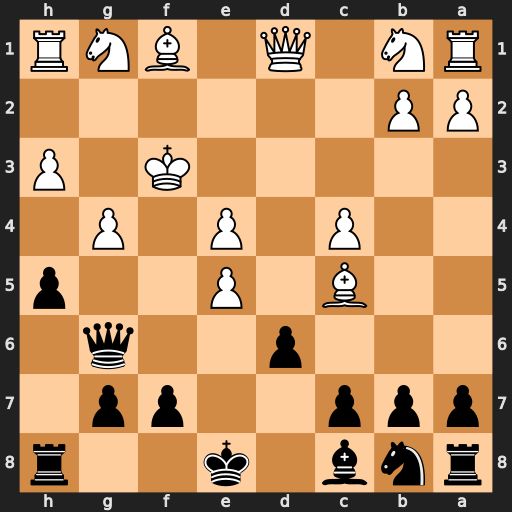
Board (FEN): rnb1k2r/ppp2pp1/3p2q1/2B1P2p/2P1P1P1/5K1P/PP6/RN1Q1BNR
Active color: b
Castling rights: kq
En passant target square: -
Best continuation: Bxg4+ hxg4 Qxg4+ Kf2 Qxd1